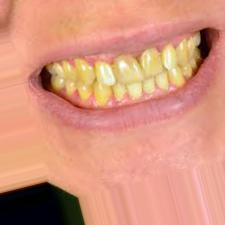
Condition: Tooth Discoloration